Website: lowes
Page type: review-order
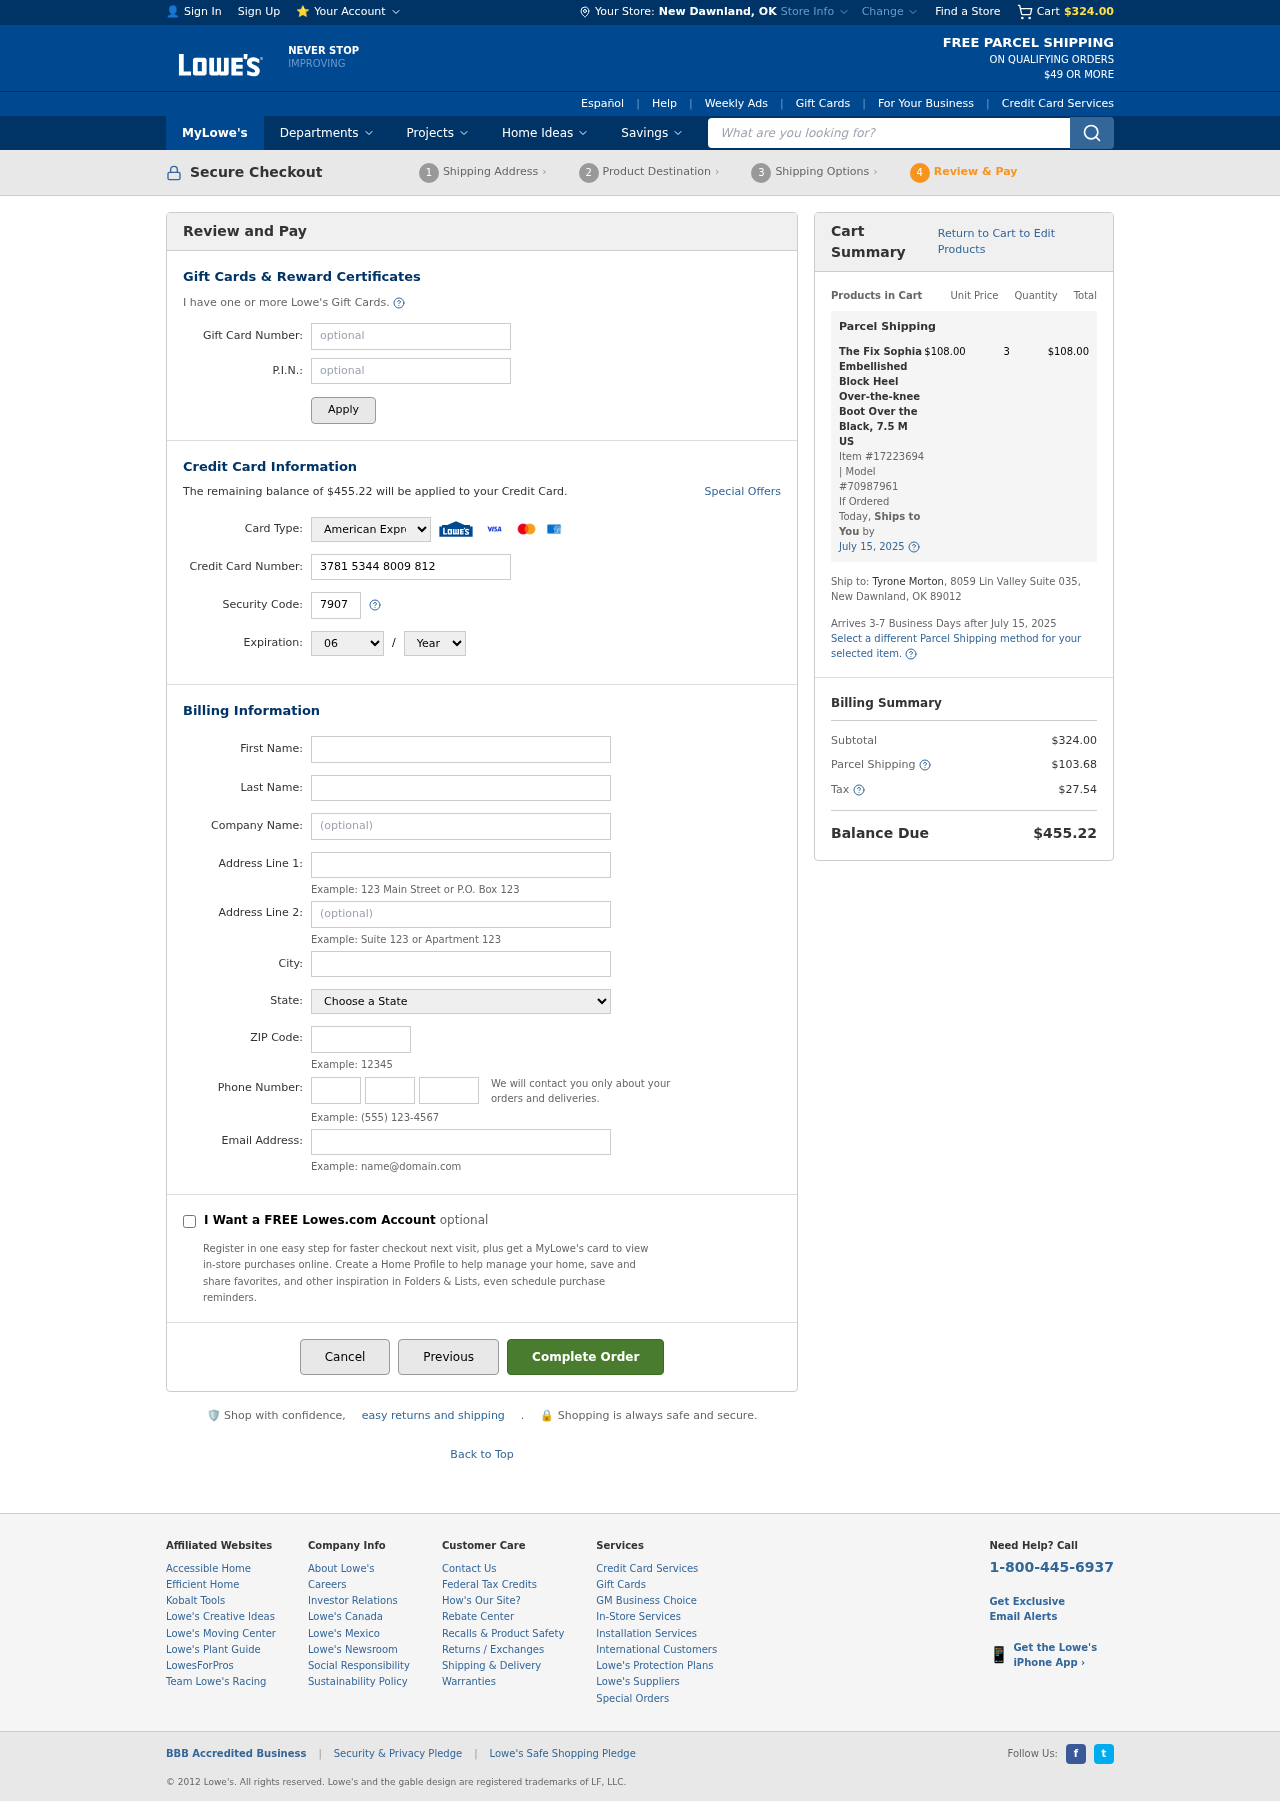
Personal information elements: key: PII_CARD_CVV
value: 7907
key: PII_CARD_EXPIRY_MONTH
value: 06
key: PII_CARD_EXPIRY_YEAR
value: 26
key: PII_CARD_NUMBER
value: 3781 5344 8009 812
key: PII_CARD_TYPE
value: American Express
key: PII_CITY
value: New Dawnland
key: PII_CITY_STATE
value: New Dawnland, OK
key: PII_EMAIL
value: tyronemorton@gmail.com
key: PII_FIRSTNAME
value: Tyrone
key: PII_LASTNAME
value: Morton
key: PII_PHONE_AREA
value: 902
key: PII_PHONE_PREFIX
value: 300
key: PII_PHONE_SUFFIX
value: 8474
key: PII_POSTCODE
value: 89012
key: PII_STATE
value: Oklahoma
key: PII_STREET
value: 8059 Lin Valley Suite 035
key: PII_STREET2
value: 8059 Lin Valley Suite 035
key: PII_STREET2
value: Apt. 028
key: PII_FULLNAME2
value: Tyrone Morton
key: PII_CITY_STATE_ZIP2
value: New Dawnland, OK 89012
Product elements: key: PRODUCT1_NAME
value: The Fix Sophia Embellished Block Heel Over-the-knee Boot Over the Black, 7.5 M US
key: PRODUCT1_PRICE
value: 108
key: PRODUCT1_QUANTITY
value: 3
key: PRODUCT1_ITEM_NUMBER
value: Item #17223694
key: PRODUCT1_MODEL_NUMBER
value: Model #70987961
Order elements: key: ORDER_SUBTOTAL
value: $324.00
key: ORDER_BALANCE_DUE
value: $455.22
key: ORDER_SHIPPING_DATE
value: July 15, 2025
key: ORDER_ITEM_TOTAL
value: $108.00
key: ORDER_SHIPPING_DATE2
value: July 15, 2025
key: ORDER_SHIPPING_COST
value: $103.68
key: ORDER_TAX
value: $27.54
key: ORDER_TOTAL
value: $455.22
Search elements: key: HEADER_SEARCH
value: What are you looking for?